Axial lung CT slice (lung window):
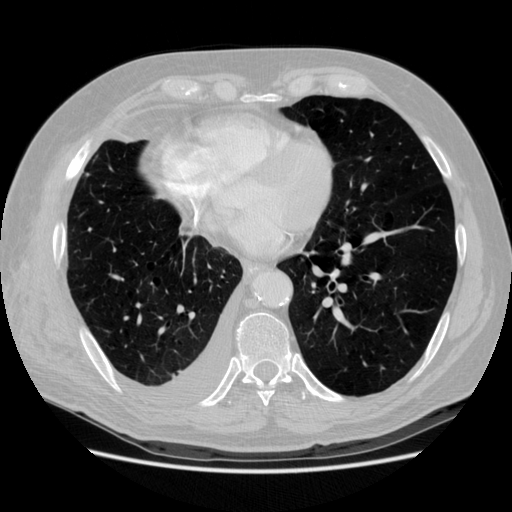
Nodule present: no